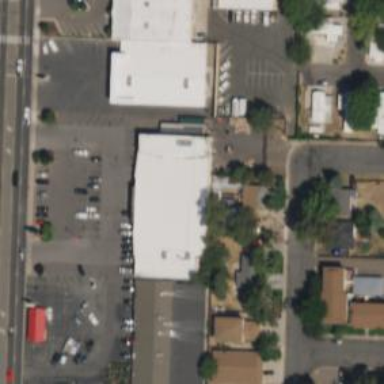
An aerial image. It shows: Supermarket.